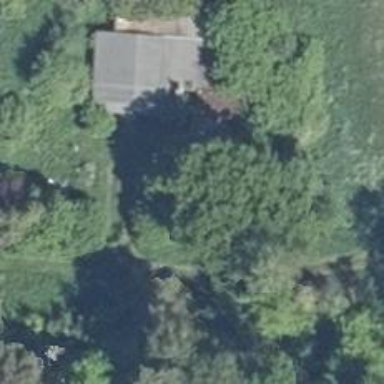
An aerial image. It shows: Broadleaved tree with lush foliage.